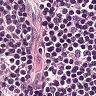
Metastatic tissue present: no